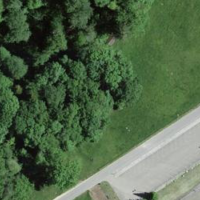
EUNIS habitat code: 52
Species observed at this site:
Fagus sylvatica